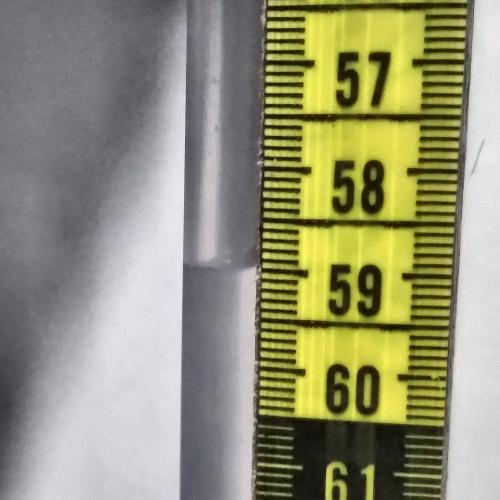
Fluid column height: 59.0 cm